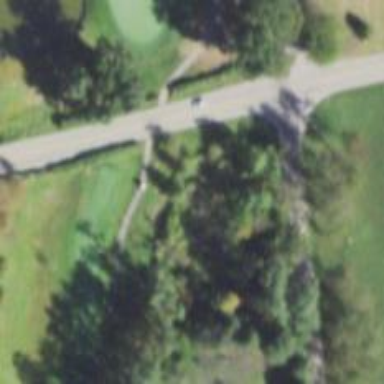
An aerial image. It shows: Pathway for golfing.